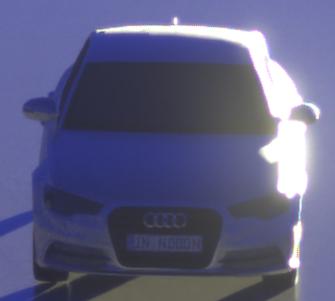
Make: Audi
Model: A6 2.0 TFSI
Detailed model: A6 (C7) Limousine
Model produced from: 2011/10
Model produced until: 2014/09
Doors: 4
Color: white
Road condition: wet road
Daytime: sunrise or sunset
Contrast: high contrast